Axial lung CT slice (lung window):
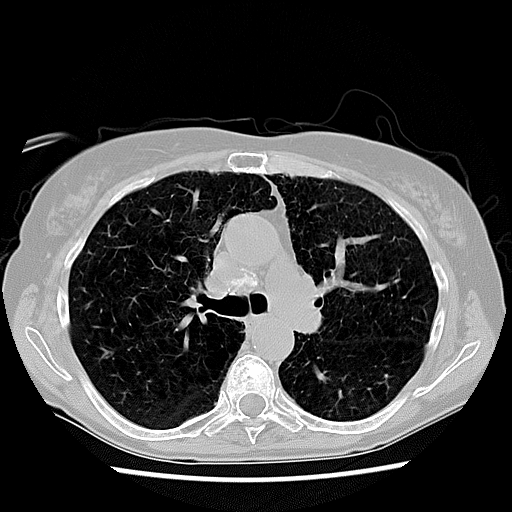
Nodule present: no